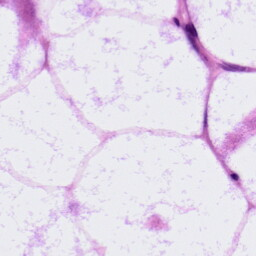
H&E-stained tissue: LymphNode